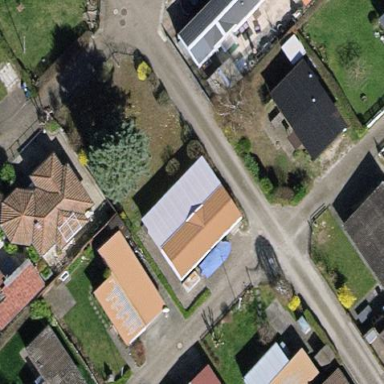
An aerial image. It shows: Static caravan.